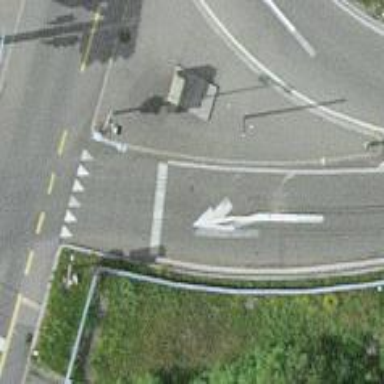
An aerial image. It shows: Road with traffic signals.